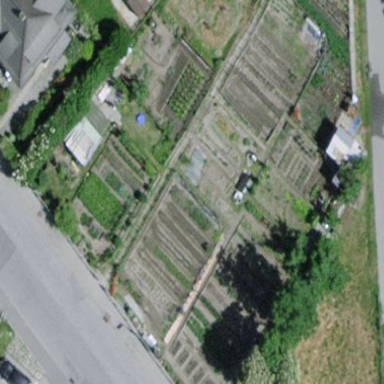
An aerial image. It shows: Residential garden.